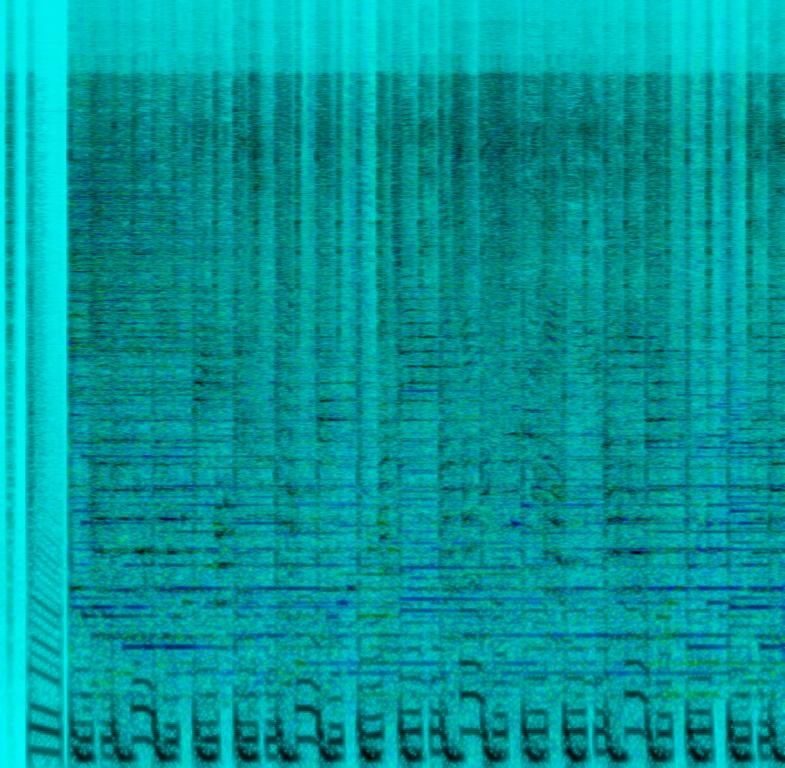
This electropop song features a female voice singing a repetitive melody. The voice seems like it is coming from a distance. This is accompanied by programmed percussion playing a disco beat. The kick is played at every count. The bass plays a funky bass line using octaves and filler notes in between. There are synth layers that are played in this song. One synth layer plays a piano-sounding loop only with chords. Another synth layer plays an ascending and descending loop according to the chords being played. This song has a happy mood and can be played in a club.